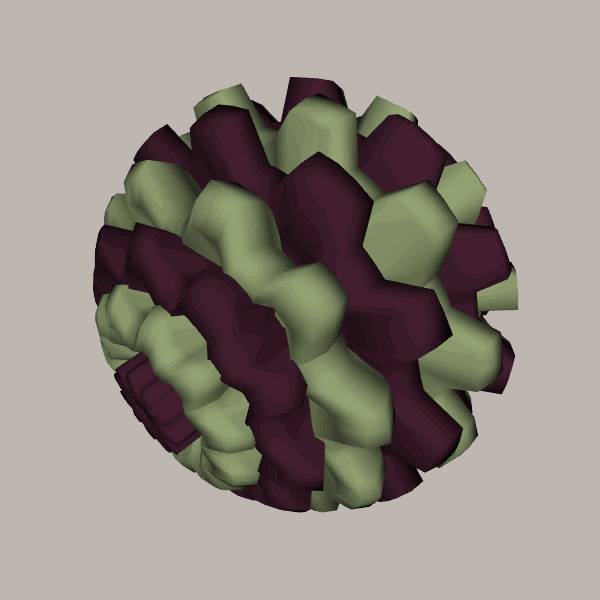
Background: light